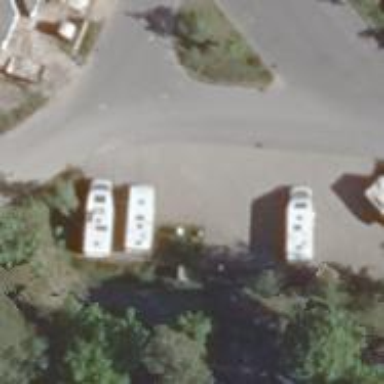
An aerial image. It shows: Caravan site for tourism.